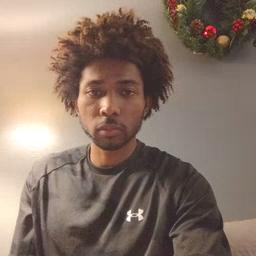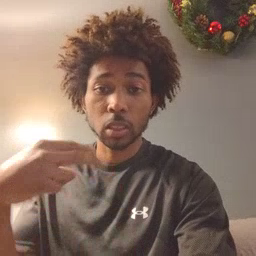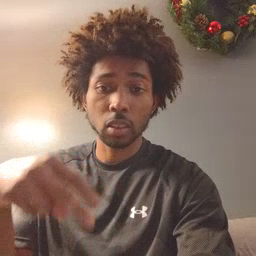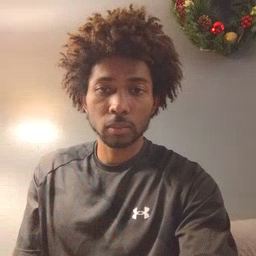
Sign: dance